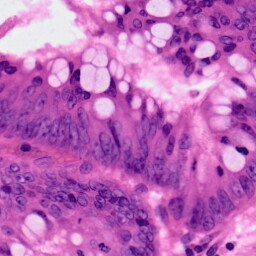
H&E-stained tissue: Colon